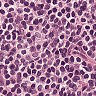
Metastatic tissue present: no